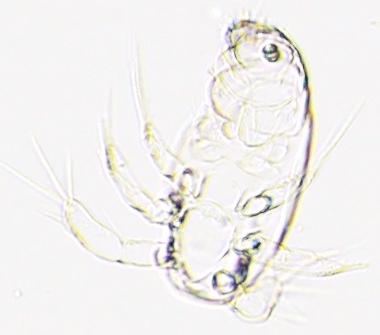
Label: Zooplankton